Question: I'm dealing to access an specific node from a XML Document. I realized that this one as a base namespace. Here is the example.

I'm interested to get the value of the node d:MediaUrl from all descendents node (entry). And I haven't accomplished that.
When I debug the variable iterator 'i', I can see that the XML includes the default namespace again, something like:
'''
<entry xmlns="http://schemas.microsoft.com.ado/..."
'''
And also I have to include the another namespace called 'd'.
What can I do to access to that particular nodes?
This is what I have.
'''
var doc = XDocument.Parse(result);
string BASE_NS = "http://www.w3.org/2005/Atom";
string d = "http://schemas.microsoft.com/ado/2007/08/dataservices";
var query = from i in doc.Descendants(XName.Get("entry", BASE_NS))
select new Image()
{
Url = i.Element(XName.Get("MediaUrl", BASE_NS)).Value
};
var results = query.ToList();
'''
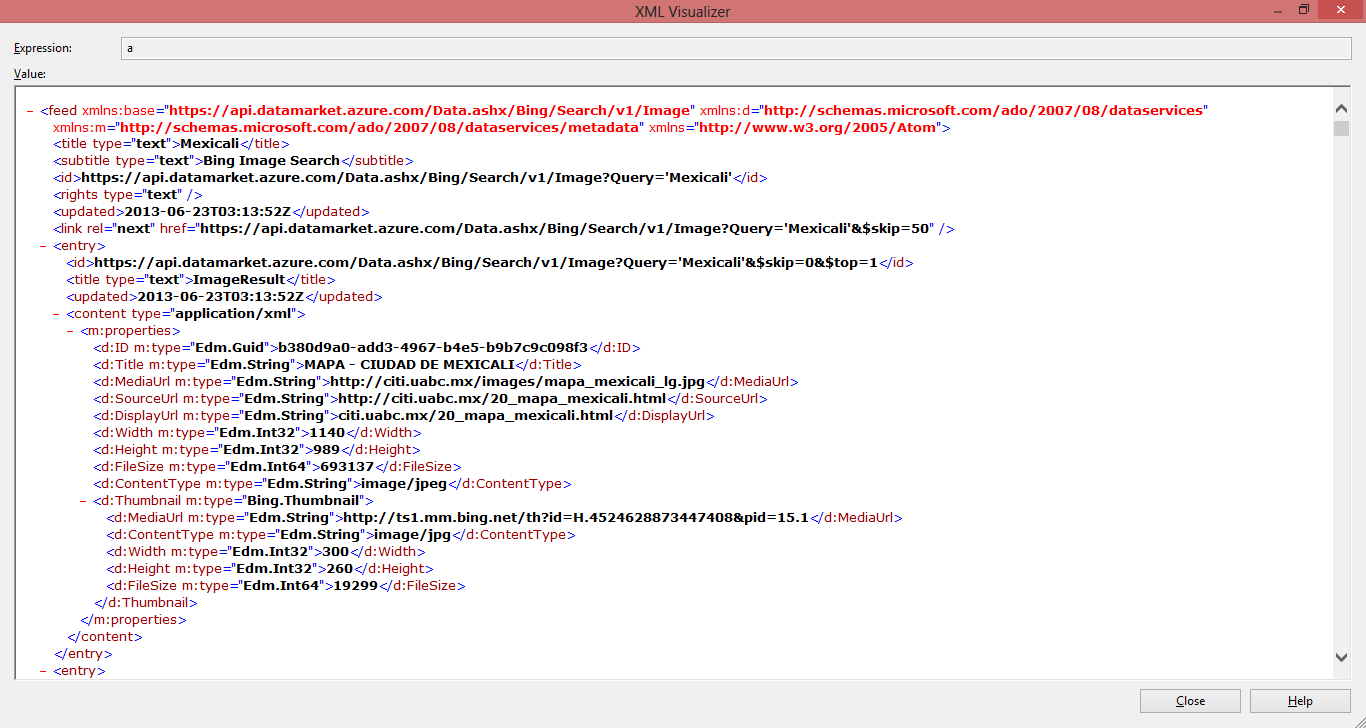
Answer: I would suggest using 'XNamespace' rather than 'XName' (personal preference, mainly - as that's how I've always dealt with namespaces in LINQ to XML). To me it's less effort to set up the namespaces in advance and then use 'Element(NS + "element name") than to use'XName.Get'(though using'XName.Get' is perfectly fine if that's what you want to do.
If you want to get a all the "MediaUrl" elements for each entry, then I'd do something like this:
'''
XNamespace d = "http://schemas.microsoft.com/ado/2007/08/dataservices";
var query = (from i in doc.Descendants(d + "MediaUrl")
select new Image()
{
Url = i.Value
}).ToList();
'''
If you want to get only one of them, then you need to do something a little different, depending on which one you wanted to get.
For the properties MediaUrl:
'''
XNamespace d = "http://schemas.microsoft.com/ado/2007/08/dataservices";
XNamespace m = "http://schemas.microsoft.com/ado/2007/08/dataservices/metadata";
var query = (from i in doc.Descendants(m + "properties")
select new Image()
{
Url = i.Element(d + "MediaUrl").Value
}).ToList();
'''
For the Thumbnail MediaUrl:
'''
XNamespace d = "http://schemas.microsoft.com/ado/2007/08/dataservices";
var query = (from i in doc.Descendants(d + "Thumbnail")
select new Image()
{
Url = i.Element(d + "MediaUrl").Value
}).ToList();
'''
The key here is to use the namespace in conjunction with the element name in order to retrieve it.